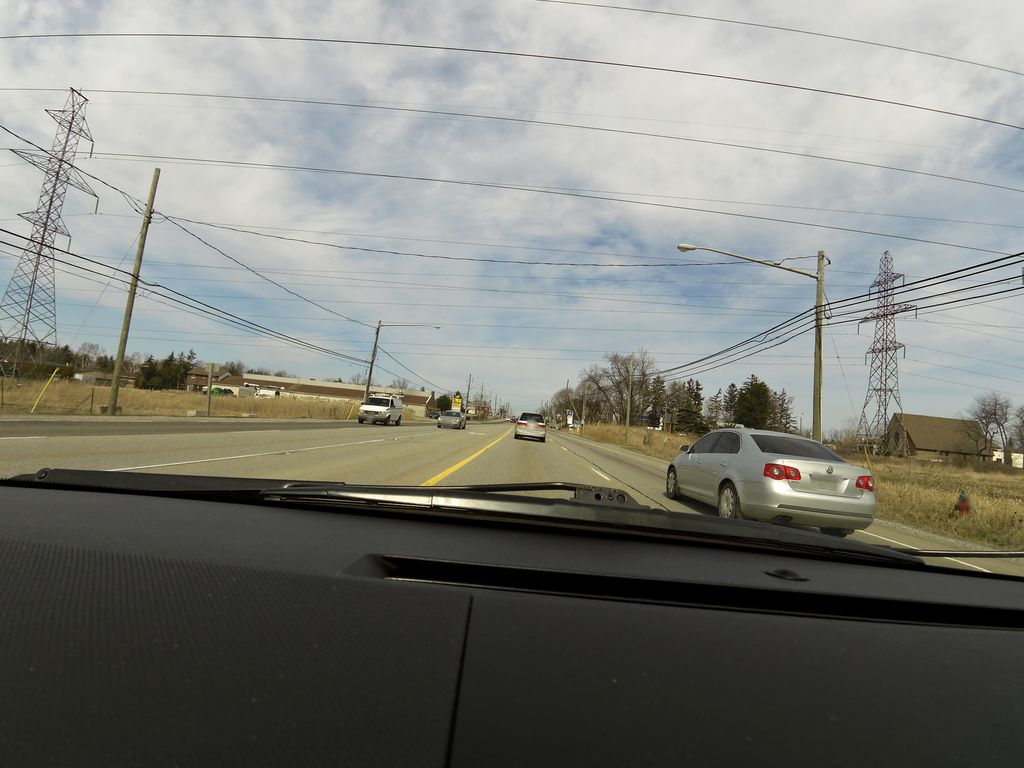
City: hamilton